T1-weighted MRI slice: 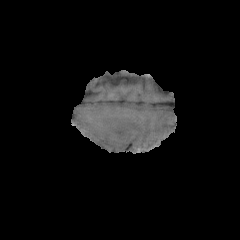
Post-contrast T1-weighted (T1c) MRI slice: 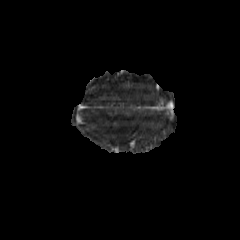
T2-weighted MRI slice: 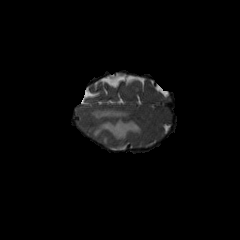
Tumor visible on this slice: yes